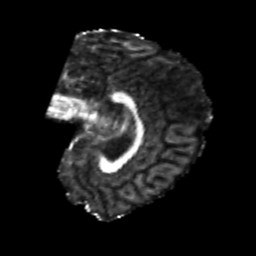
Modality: FA
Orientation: sagittal
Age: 23
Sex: female
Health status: healthy
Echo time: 0.074 s